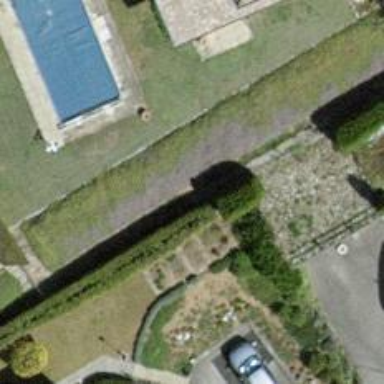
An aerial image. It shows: Hedge barrier.